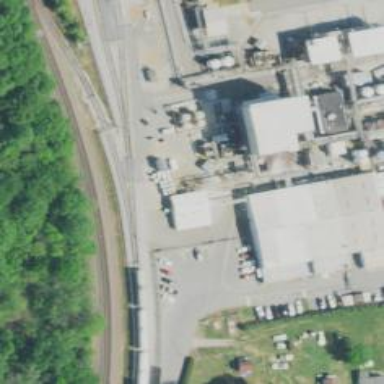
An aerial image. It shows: Rail spur service.